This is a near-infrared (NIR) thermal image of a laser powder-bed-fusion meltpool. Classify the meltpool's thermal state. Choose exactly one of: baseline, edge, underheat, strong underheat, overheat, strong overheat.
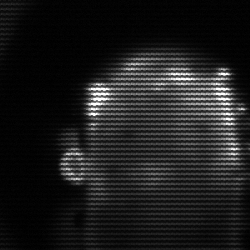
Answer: baseline